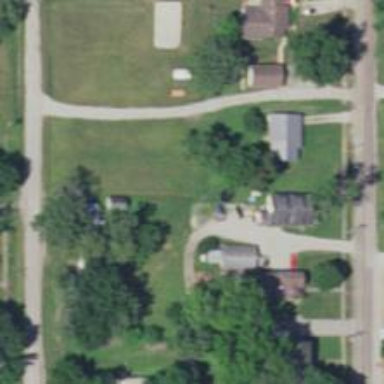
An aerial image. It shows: Alley classified as service road.